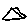
Label: triangle